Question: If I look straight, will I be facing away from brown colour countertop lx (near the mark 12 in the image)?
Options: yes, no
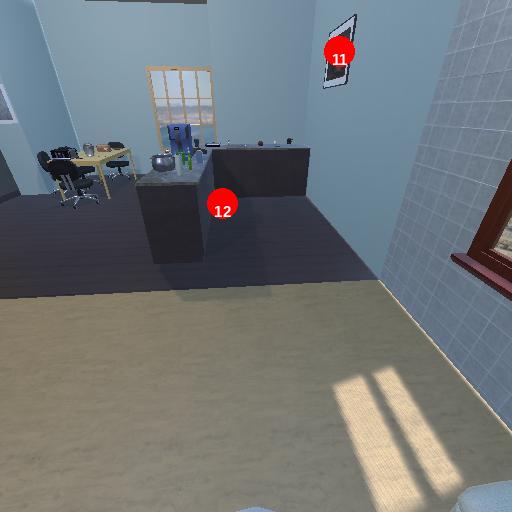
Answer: yes